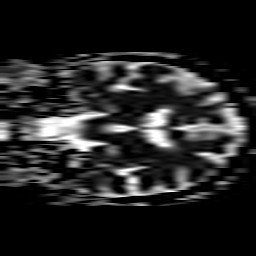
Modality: ADC
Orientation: coronal
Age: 85
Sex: female
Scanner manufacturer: philips
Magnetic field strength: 1.5 T
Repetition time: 4.81 s
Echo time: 0.07764 s